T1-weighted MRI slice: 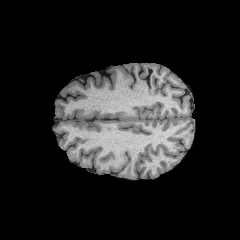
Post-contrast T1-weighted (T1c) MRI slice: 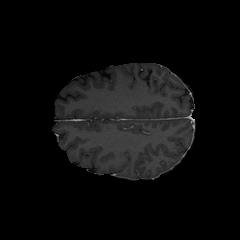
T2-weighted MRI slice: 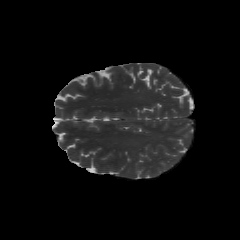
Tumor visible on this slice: yes